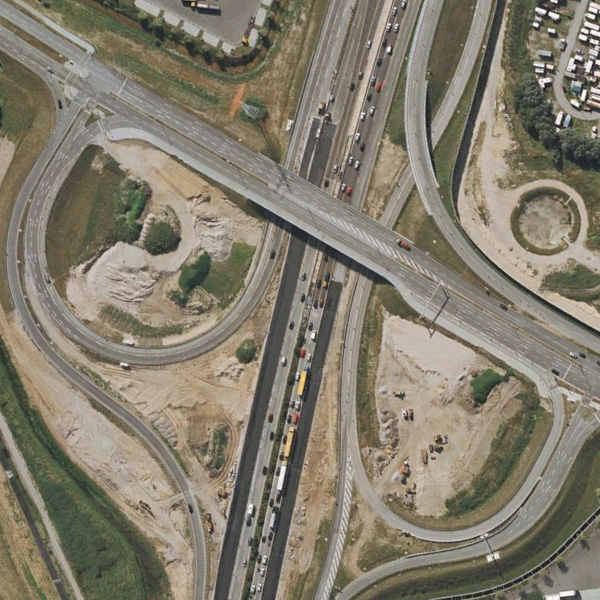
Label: Viaduct